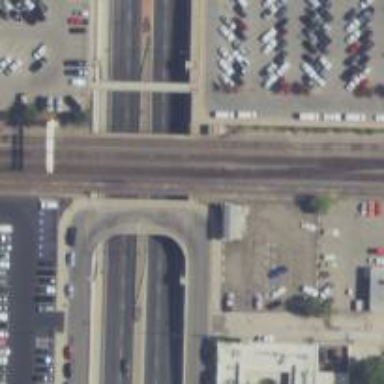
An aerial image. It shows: Railway crossover.